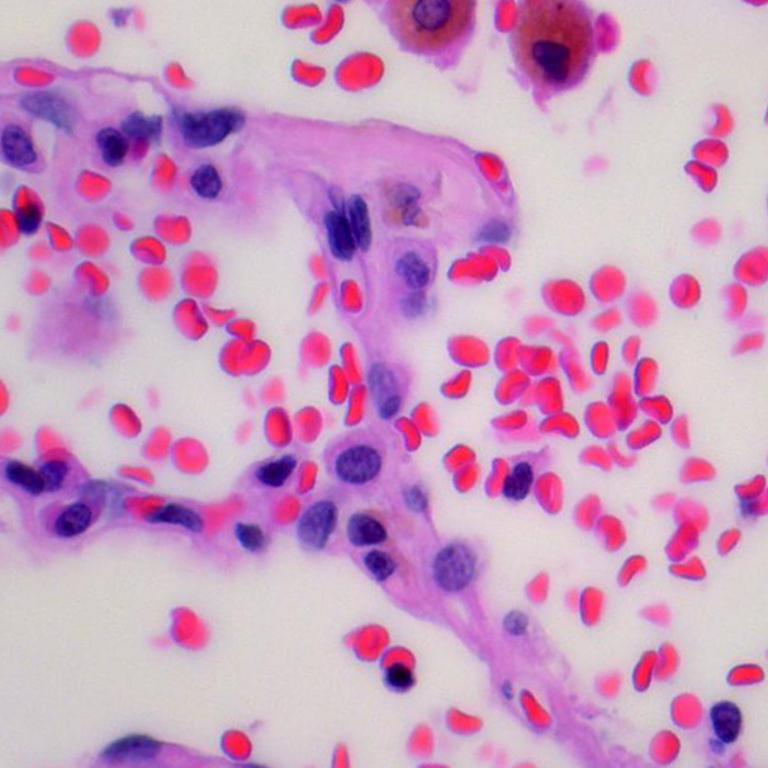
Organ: lung
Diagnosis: benign